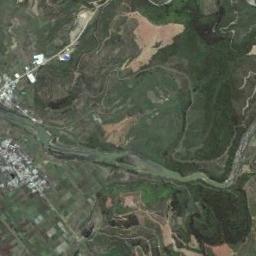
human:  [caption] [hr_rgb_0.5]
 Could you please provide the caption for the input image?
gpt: There are many trees around the river .

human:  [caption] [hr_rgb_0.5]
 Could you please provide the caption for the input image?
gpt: A curved, Approximately right-angled, Light green river with small islands, Green and tan mixed fields on both sides, Forests and buildings .

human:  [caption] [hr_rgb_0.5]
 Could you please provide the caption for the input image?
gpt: The green river goes through the mountainous area covered with some vegetation and some residential areas are next to the river .

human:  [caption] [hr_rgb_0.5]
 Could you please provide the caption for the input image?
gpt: The river goes through houses and grass .

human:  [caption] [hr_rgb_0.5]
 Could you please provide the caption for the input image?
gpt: There are green meadows and some buildings near the river .